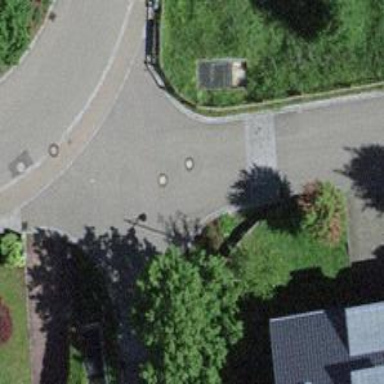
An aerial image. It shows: Paved residential road.